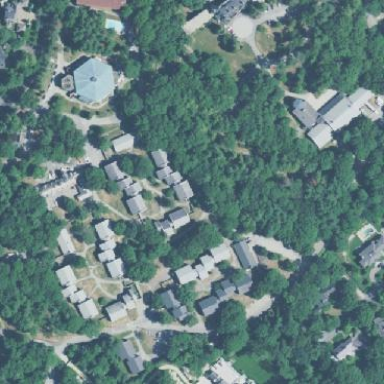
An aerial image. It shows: College.